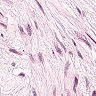
Metastatic tissue present: no